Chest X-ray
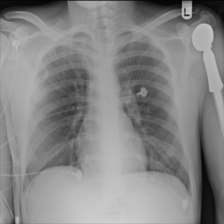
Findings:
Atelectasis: negative
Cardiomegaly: negative
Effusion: negative
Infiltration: negative
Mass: negative
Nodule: negative
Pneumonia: negative
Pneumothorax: negative
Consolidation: negative
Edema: negative
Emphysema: negative
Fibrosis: negative
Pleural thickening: negative
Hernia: negative